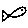
Label: fish